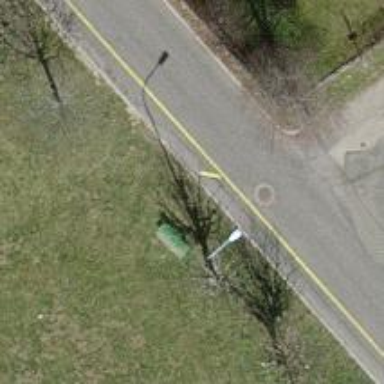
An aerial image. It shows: Bench for seating.